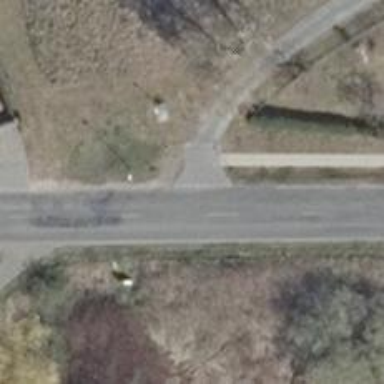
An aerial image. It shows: Gravel driveway designated as service road.